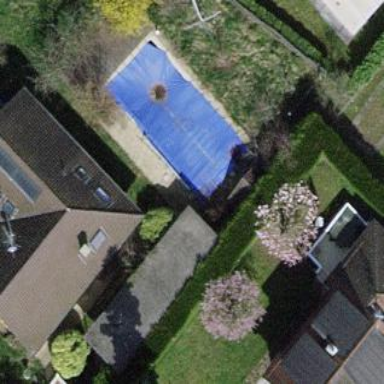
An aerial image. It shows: Outdoor swimming pool in leisure land area.